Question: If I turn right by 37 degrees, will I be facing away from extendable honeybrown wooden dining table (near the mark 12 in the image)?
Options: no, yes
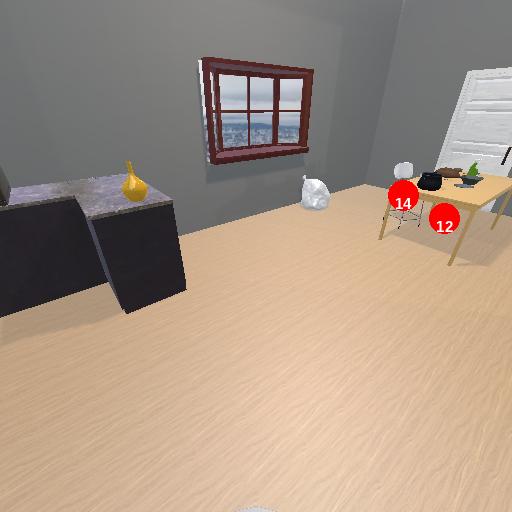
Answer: no